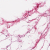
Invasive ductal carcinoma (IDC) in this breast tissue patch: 0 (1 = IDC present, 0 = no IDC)